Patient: sex M, age 66
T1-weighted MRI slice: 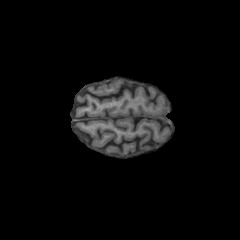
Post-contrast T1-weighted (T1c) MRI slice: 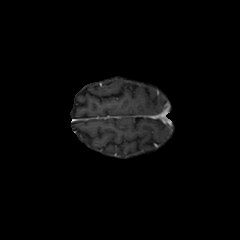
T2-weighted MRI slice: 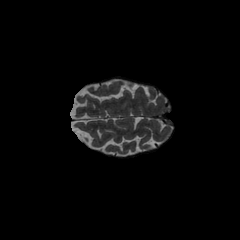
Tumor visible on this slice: no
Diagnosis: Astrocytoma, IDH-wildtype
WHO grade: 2